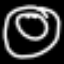
Label: donut